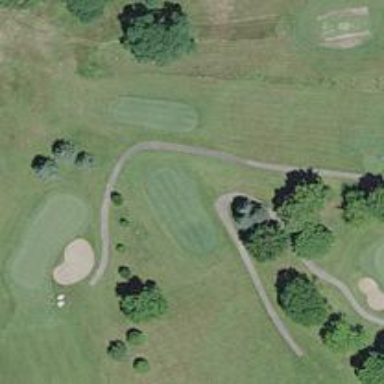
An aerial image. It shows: Path for golf carts.